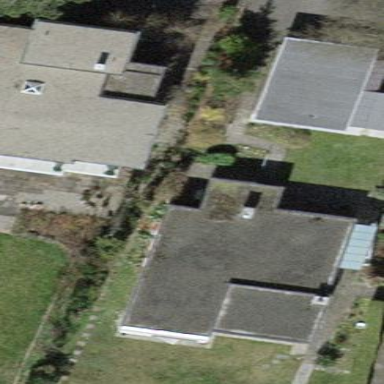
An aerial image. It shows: Flat-roofed house.